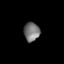
Tissue: lung
Cell type: Endothelial cells
Senescence score: 0.6013
Nuclear area (px): 294
Mean DAPI intensity: 117.537